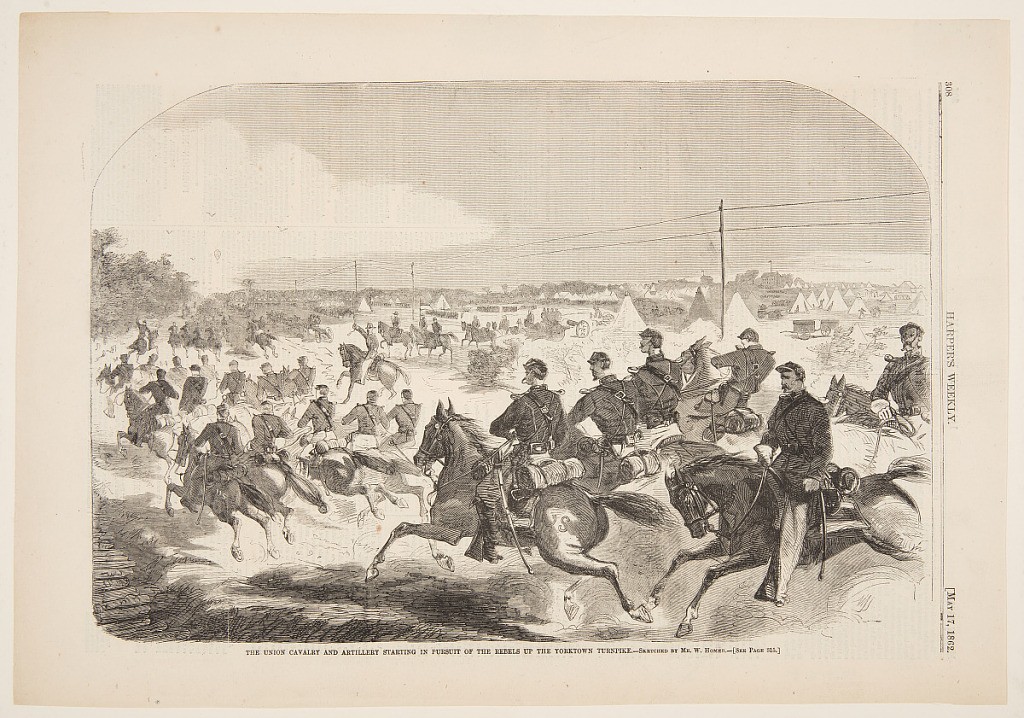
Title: The Union Cavalry and Artillery Starting in Pursuit of the Rebels up the Yorktown Turnpike
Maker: Winslow Homer, American, 1836–1910
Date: May 17, 1862
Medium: Wood engraving in black ink on paper
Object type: Print
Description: The Union Cavalry, mounted on their horses, charging up a road in pursuit of Confederate troops at Yorktown.